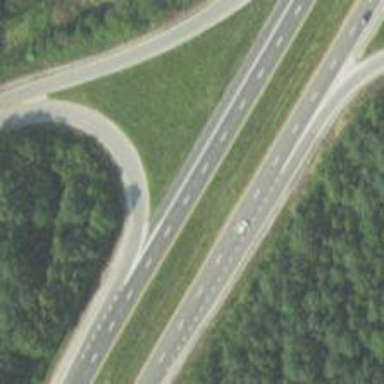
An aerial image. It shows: Motorway junction.